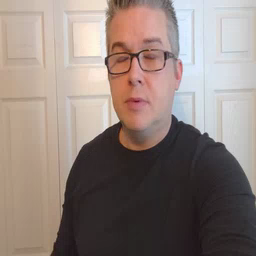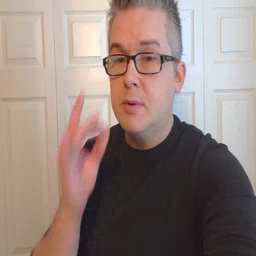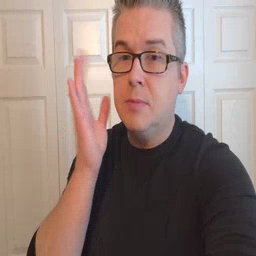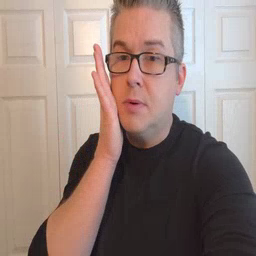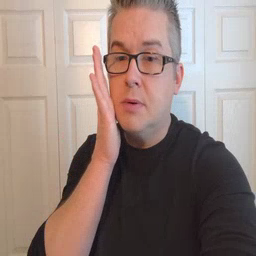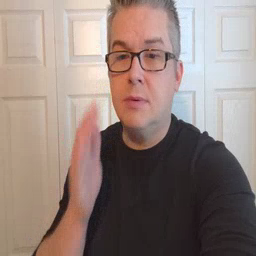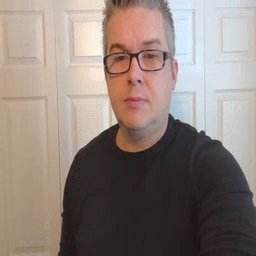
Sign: bee